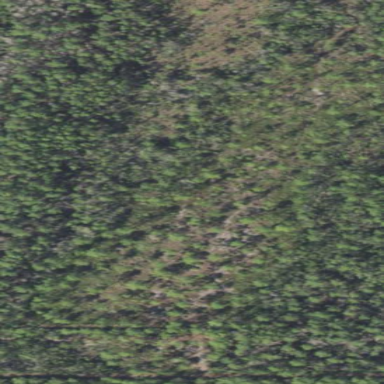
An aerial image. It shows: Woodland consisting mainly of needle-leaved trees.